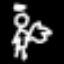
Label: angel